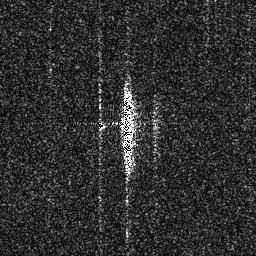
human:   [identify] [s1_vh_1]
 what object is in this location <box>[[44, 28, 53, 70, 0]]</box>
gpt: <ref>1 large ship at the center</ref>